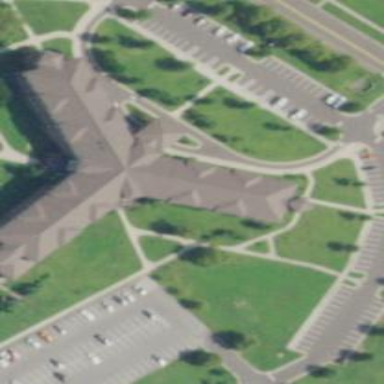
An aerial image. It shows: Hotel building.